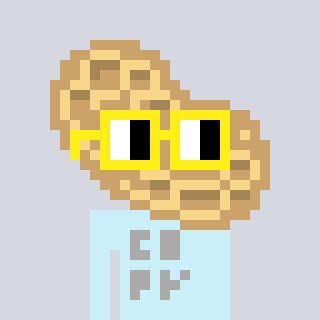
a pixel art character with square yellow glasses, a peanut-shaped head and a cold-colored body on a cool background